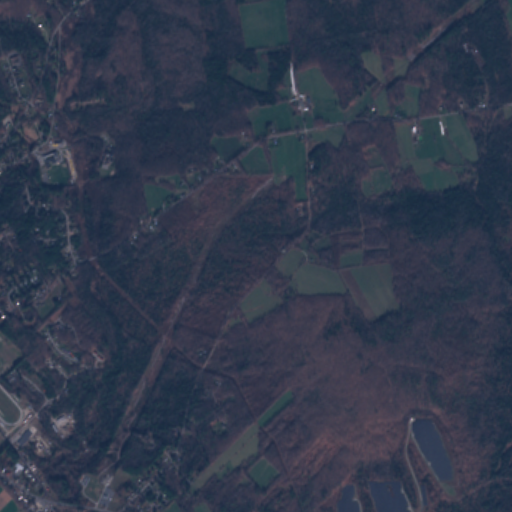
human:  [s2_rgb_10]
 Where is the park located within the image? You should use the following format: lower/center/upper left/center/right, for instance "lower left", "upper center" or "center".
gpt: The park is located in the left of the image.
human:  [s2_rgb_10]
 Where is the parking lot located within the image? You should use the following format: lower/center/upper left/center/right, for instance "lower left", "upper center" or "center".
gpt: The parking lot is located in the left of the image.
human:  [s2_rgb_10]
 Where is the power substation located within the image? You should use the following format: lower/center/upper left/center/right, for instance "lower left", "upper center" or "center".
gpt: The power substation is located in the lower left of the image.
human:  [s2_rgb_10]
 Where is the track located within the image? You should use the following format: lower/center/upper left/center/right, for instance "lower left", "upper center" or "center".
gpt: The track is located in the lower left of the image.
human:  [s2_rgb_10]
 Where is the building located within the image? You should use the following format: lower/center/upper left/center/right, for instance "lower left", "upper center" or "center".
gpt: The building is located in the left of the image.
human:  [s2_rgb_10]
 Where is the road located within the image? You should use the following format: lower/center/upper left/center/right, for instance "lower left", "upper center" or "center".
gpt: There is no road in the image.